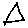
Label: triangle